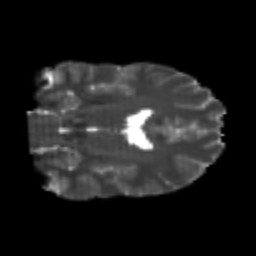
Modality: T2w
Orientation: coronal
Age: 24
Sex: male
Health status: healthy
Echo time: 0.074 s